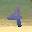
Label: 4